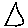
Label: triangle